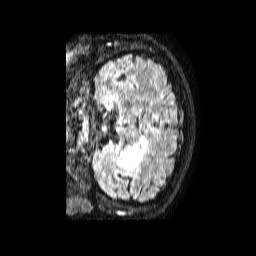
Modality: FLAIR
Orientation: coronal
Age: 45
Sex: female
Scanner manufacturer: philips
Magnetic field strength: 1.5 T
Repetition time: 4.8 s
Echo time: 0.3 s